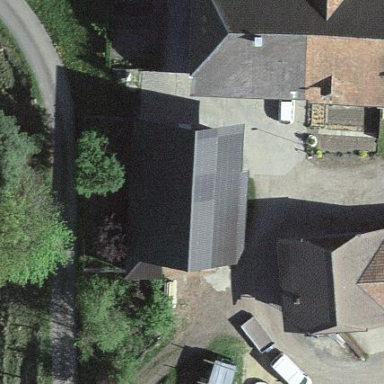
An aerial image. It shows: Rural barn.